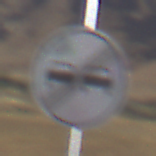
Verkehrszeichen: EndeUeberholverbot
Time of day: MorningAfternoon
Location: Outdoor (Nature)
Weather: PartlyCloudy
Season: NotSpecified
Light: Natural